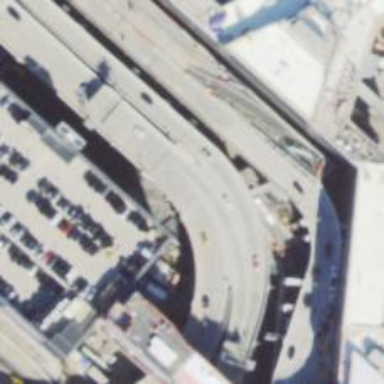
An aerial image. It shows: Service road with asphalt surface running through building passage tunnel.